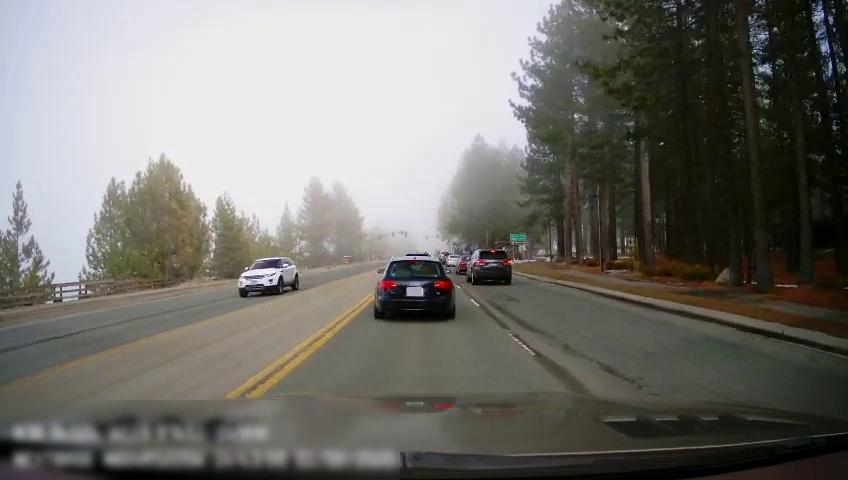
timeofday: Day
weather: Sunny
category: Drivable Space
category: Vehicles | SUV
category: Vehicles | Car
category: Vehicles | SUV
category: Vehicles | Car
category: Vehicles | Car
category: Lanes | Opposite Lane
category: Lanes | Current Lane
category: Lanes | Current Lane
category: Traffic | Signs